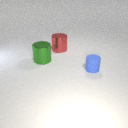
small blue rubber cylinder to the right of large green metal cylinder